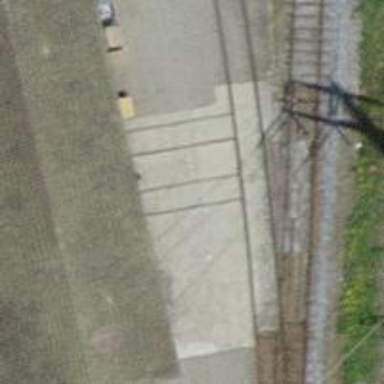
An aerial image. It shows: Single track railway in yard.